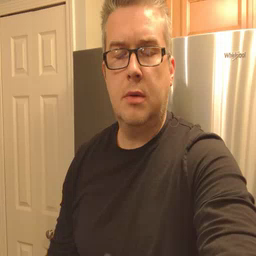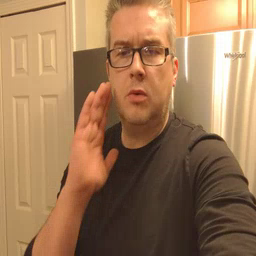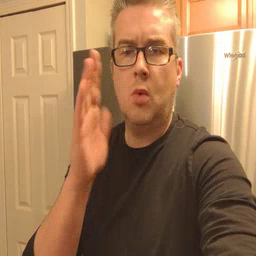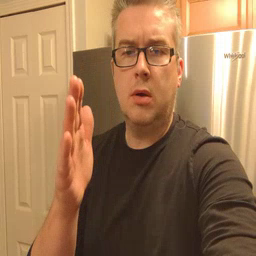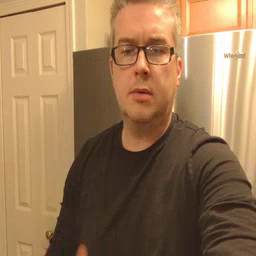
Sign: will